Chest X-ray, PA view. Patient: 29 years old, sex M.
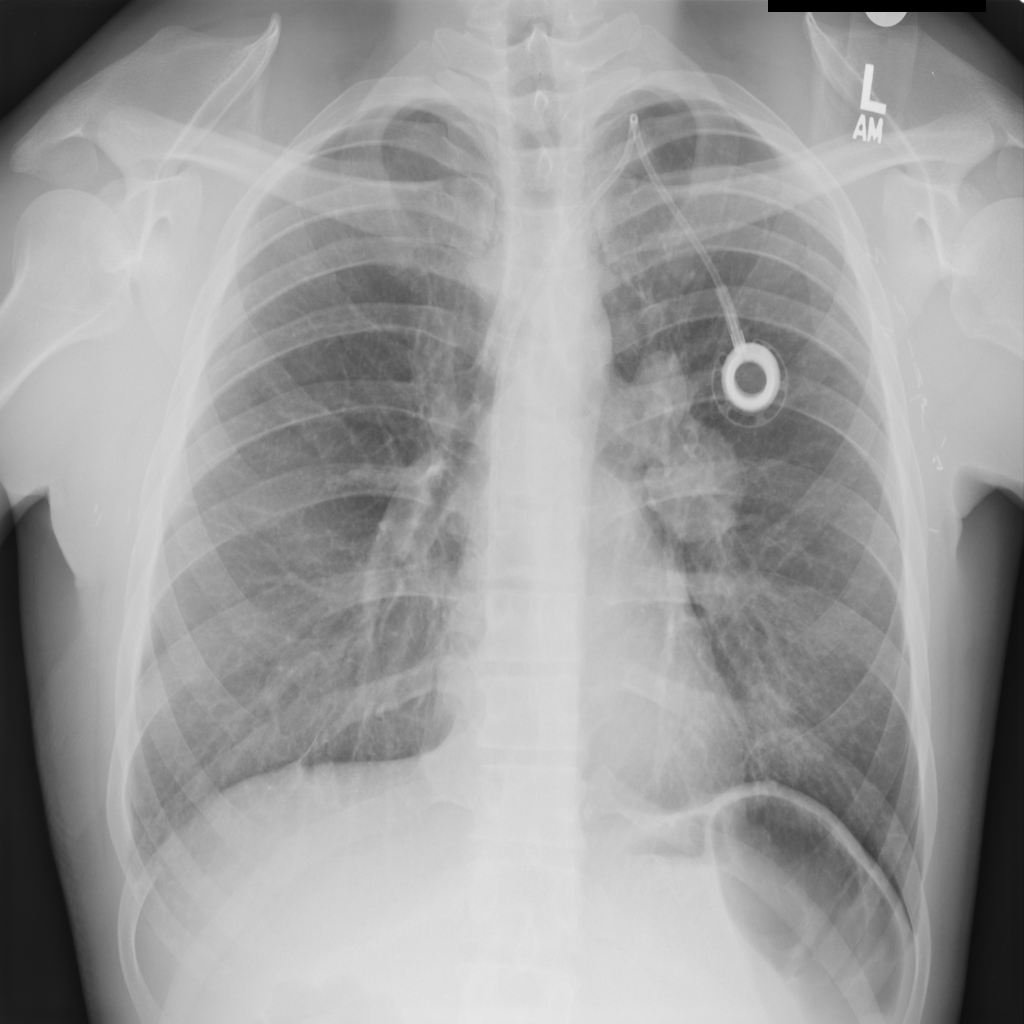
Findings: Mass